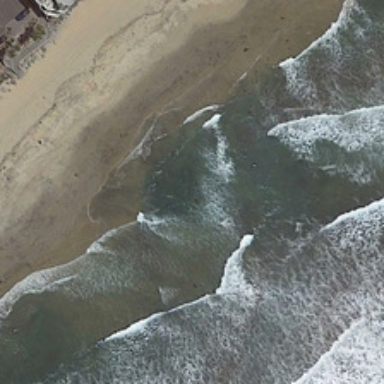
This is coastline .